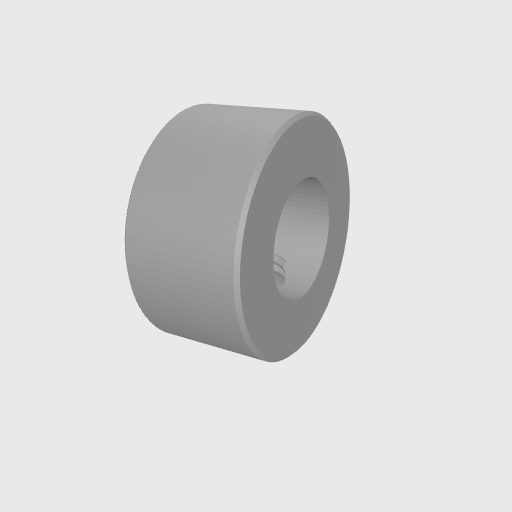
Part: SetScrewCollar8ID